Question: My operating system is Windows 7 64-bit.
I have a folder 'D:\Temp'.
Inside 'D:\Temp', I have 3 directories: 'Directory1', 'Directory2' and 'HiddenDirectory1'.
Inside 'D:\Temp', I have 3 files: 'File1.txt', 'File2.txt' and 'HiddenFile1.txt'.
'HiddenDirectory1' is a hidden directory. 'HiddenFile1.txt' is a hidden file.
I open up Git Bash console and went to 'D:\Temp' directory.
When I use 'ls' command with no options I was supposed to see only visible items but I saw the hidden items as well:

Why the 'ls' command is showing me the hidden items? I thought I will see the hidden items only when I use 'ls -a' command? What went wrong?
TIA
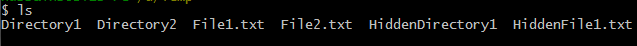
Answer: Git Bash is a Linux-like environment. In Linux-like environments, "hidden" files are those whose names start with a '.' - unlike in Windows, which has a separate hidden flag.